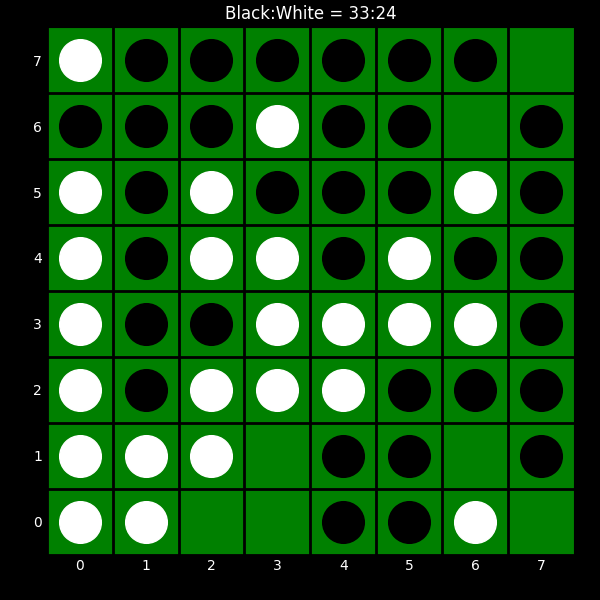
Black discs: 33
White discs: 24